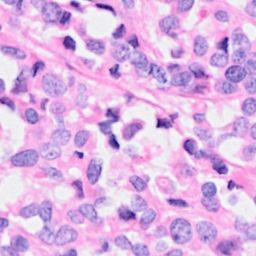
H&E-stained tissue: Breast